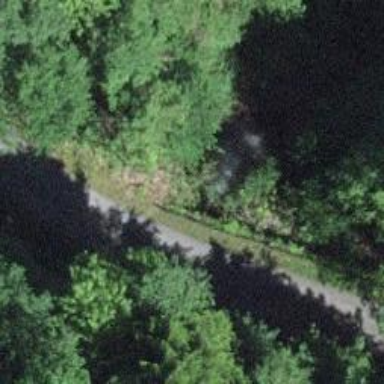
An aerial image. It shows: Culvert tunnel.